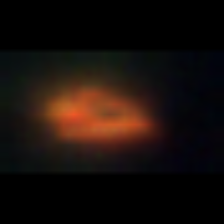
Taxon: Unknown_phyto
Group: Unknown